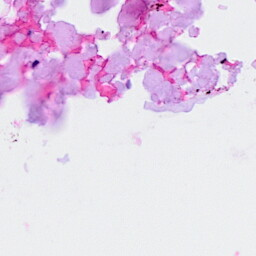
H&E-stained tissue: Breast